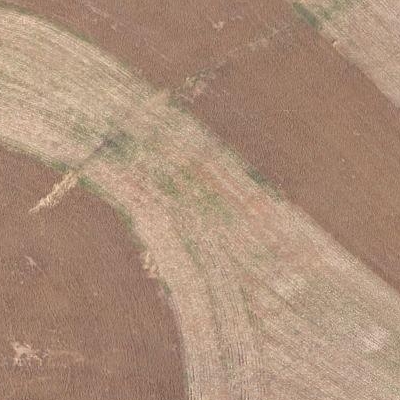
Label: bField